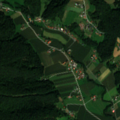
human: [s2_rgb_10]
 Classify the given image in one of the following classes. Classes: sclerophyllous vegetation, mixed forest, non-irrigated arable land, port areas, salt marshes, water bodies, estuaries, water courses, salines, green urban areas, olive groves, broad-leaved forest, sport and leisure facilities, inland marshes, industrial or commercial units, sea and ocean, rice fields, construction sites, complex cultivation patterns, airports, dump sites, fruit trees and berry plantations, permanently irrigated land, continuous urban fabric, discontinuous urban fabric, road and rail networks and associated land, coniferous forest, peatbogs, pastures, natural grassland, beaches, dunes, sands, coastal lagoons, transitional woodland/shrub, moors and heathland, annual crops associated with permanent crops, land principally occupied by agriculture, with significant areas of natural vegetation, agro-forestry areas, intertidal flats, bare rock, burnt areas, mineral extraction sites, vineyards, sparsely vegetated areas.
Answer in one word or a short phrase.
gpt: pastures, complex cultivation patterns, land principally occupied by agriculture, with significant areas of natural vegetation, broad-leaved forest, mixed forest